Question: I'm working in LWJGL and have been struggling for a while to write a program that allows for simple 3d viewing of a scene. The major issue that I'm running into is that whenever I apply perspective, my scene is stretched very, very far in the z axis.
The square in the middle is a cube drawn with orthographic projection (here cube means "all sides are equal"). The shape trailing from the bottom left to the center
Obviously, this does not not look like a cube. Here is my code (it is a bit of aa wall, so I've broken it up):
'''
public class OpenGL
{
//width and height of the screen, plus the depth of the 3d space
public static final int WIDTH = 800, HEIGHT = 600, DEPTH = 1000;
//called once at startup
private static void initGl()
{
GL11.glEnable(GL11.GL_TEXTURE_2D);
GL11.glEnable(GL11.GL_BLEND);
GL11.glEnable(GL11.GL_DEPTH_TEST);
GL11.glBlendFunc(GL11.GL_SRC_ALPHA, GL11.GL_ONE_MINUS_SRC_ALPHA);
GL11.glViewport(0,0,WIDTH,HEIGHT);
GL11.glDepthFunc(GL11.GL_LESS);
GL11.glPolygonMode(GL11.GL_FRONT_AND_BACK, GL11.GL_FILL);
GL11.glClearColor(0,0,0,0);
GL11.glShadeModel(GL11.GL_SMOOTH);
GL11.glMatrixMode(GL11.GL_PROJECTION);
GL11.glLoadIdentity();
GL11.glOrtho(0, WIDTH, HEIGHT, 0, DEPTH, -DEPTH);
GL11.glMatrixMode(GL11.GL_MODELVIEW);
DEFAULT_FONT.addAsciiGlyphs();
DEFAULT_FONT.addGlyphs(400, 600);
DEFAULT_FONT.getEffects().add(new ColorEffect(java.awt.Color.WHITE));
try
{
DEFAULT_FONT.loadGlyphs();
}
catch (SlickException e)
{
e.printStackTrace();
}
}
}
'''
These are all in another class and are called 30 times a second.
'''
//main rendering function.
public void render()
{
//these two just input values for different variables, allowing for
//movement of the camera and testing different values of znear and zfar.
//nothing OpenGL-related is changed.
update();
updatePerspectiveTest();
GL11.glMatrixMode(GL11.GL_MODELVIEW);
p.render(); //draws the normal cube, the "player"
if (perspective)
{
perspective();
}
GL11.glMatrixMode(GL11.GL_MODELVIEW);
loadRotationalMatrix(yaw,pitch,roll);
loadPositionalMatrix(-y,-x,-z);
env.render(); //draws the distorted cube, the "environment"
GL11.glLoadIdentity();
ortho();
//render debug data
}
//resets to orthographic projection
public static void ortho()
{
int i = GL11.glGetInteger(GL11.GL_MATRIX_MODE);
GL11.glMatrixMode(GL11.GL_PROJECTION);
GL11.glLoadIdentity();
GL11.glOrtho(-OpenGL.WIDTH/2, OpenGL.WIDTH/2,
OpenGL.HEIGHT/2, -OpenGL.HEIGHT/2, OpenGL.DEPTH/2, -OpenGL.DEPTH/2);
GL11.glMatrixMode(i);
}
'''
This is the function that switches perspective on. This is probably where the problem is.
'''
//activate perspective projection. Maybe something wrong here?
public static void perspective()
{
int i = GL11.glGetInteger(GL11.GL_MATRIX_MODE);
GL11.glMatrixMode(GL11.GL_PROJECTION);
GL11.glLoadIdentity();
GL11.glFrustum(-OpenGL.WIDTH/2, OpenGL.WIDTH/2,
OpenGL.HEIGHT/2, -OpenGL.HEIGHT/2,
pzNear, pzFar);
GL11.glMatrixMode(i);
}
'''
These functions are used for transformations. They may not be relevant, but I figured it was good to include them.
'''
//translates the camera via matrix multiplication.
public static void loadPositionalMatrix(float x, float y, float z)
{
FloatBuffer m = BufferUtils.createFloatBuffer(16);
m.put(new float[]
{
1, 0, 0, 0,
0, 1, 0, 0,
0, 0, 1, 0,
x, y, z, 1
});
m.flip();
GL11.glMultMatrix(m);
}
//sets yaw, pitch and roll using rotational matrices. Not really being used now.
public static void loadRotationalMatrix(double pitch, double yaw, double roll)
{
FloatBuffer Ry = BufferUtils.createFloatBuffer(16);
FloatBuffer Rx = BufferUtils.createFloatBuffer(16);
FloatBuffer Rz = BufferUtils.createFloatBuffer(16);
Rx.put(new float[]
{
1, 0, 0, 0,
0, (float) cos(pitch), (float) sin(pitch), 0,
0, (float) -sin(pitch), (float) cos(pitch), 0,
0, 0, 0, 1
});
Ry.put(new float[]
{
(float) cos(yaw), 0, (float) -sin(yaw), 0,
0, 1, 0, 0,
(float) sin(yaw), 0, (float) cos(yaw), 0,
0, 0, 0, 1
});
Rz.put(new float[]
{
(float) cos(roll), (float) sin(roll), 0, 0,
(float) -sin(roll), (float) cos(roll), 0, 0,
0, 0, 1, 0,
0, 0, 0, 1
});
Rx.flip();
Ry.flip();
Rz.flip();
GL11.glMultMatrix(Rz);
GL11.glMultMatrix(Ry);
GL11.glMultMatrix(Rx);
}
'''
I've played around with zNear and zFar, but no values that I have tried so far result in correct projection.
The specific question is this: why does the second cube appear so hideously distorted, and what can I do to correct it?
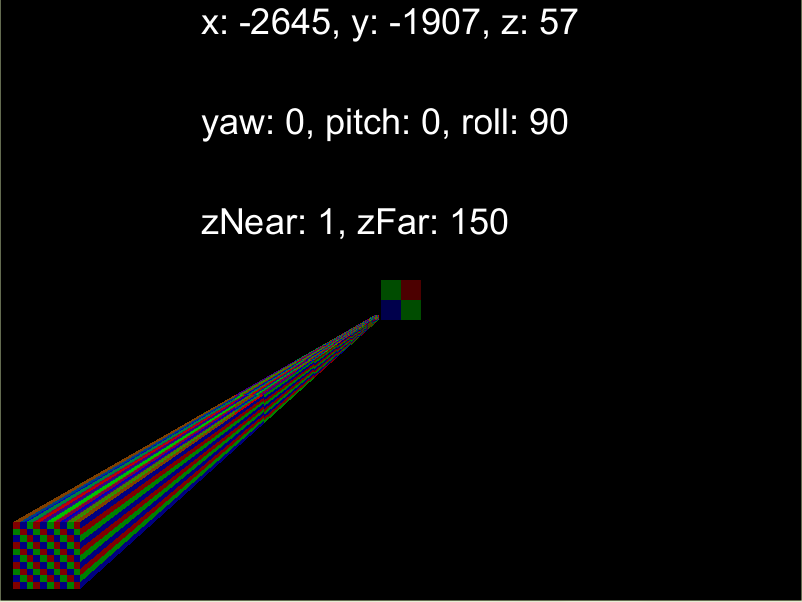
Answer: The clipping planes are used by the matrix to project from the 3D environment to your screen. So the x and y clipping planes need to account for the aspect ratio of your window, and the FOV. So you should have something like this:
'''
...
double fovyInDegrees = 50; // Change this if you want.
double ymax, xmax, aspectRatio;
aspectRatio = OpenGL.WIDTH / OpenGL.HEIGHT;
ymax = znear * Math.tan(fovyInDegrees * Math.PI / 360);
xmax = ymax * aspectRatio;
GL11.glFrustum(-xmax, xmax, -ymax, ymax, znear, zfar);
...
'''
Note that I've just changed some of my c++ code to Java, so this isn't tested. It works in my code though, so should be fine.